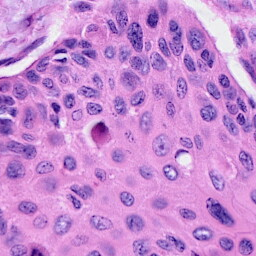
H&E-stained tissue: Cervix